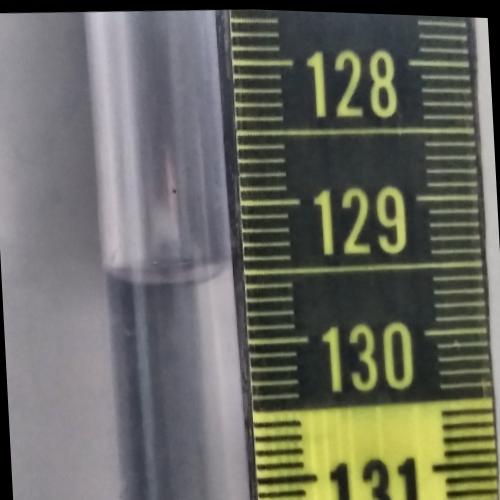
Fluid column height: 129.5 cm